Question: I have the following HTTP request that i use to fill out my chart:
'''
$scope.series = ['Moduler tager', 'Gns.score'];
$scope.activity_data = [];
$scope.activity_ticks = [];
var tmp_data = [];
$scope.bar = [];
$scope.line = [];
$http.get(api.getUrl('findSelfActivityByDivisions', null))
.success(function (response) {
response.forEach(function(y){
var i = 0;
var log_date = y.date.substr(0, y.date.indexOf('T'));
var date = new Date(log_date);
var logg_date = moment(date).fromNow();
var indexOf = tmp_data.indexOf(logg_date);
var found = false;
var index = 0;
if(tmp_data.length > 0){
tmp_data.forEach(function(current_data){
if(current_data[0] == logg_date){
found = true;
}
if(!found){
index++;
}
})
}
if(found){
var tmp = tmp_data[index];
tmp[1] = tmp[1] + y.num_modules;
tmp[2] = tmp[2] + y.num_score_modules;
tmp[3] = tmp[3] + y.sum_score;
tmp_data[index] = tmp;
}
else
{
var tmp = [logg_date, y.num_modules, y.num_score_modules, y.sum_score];
tmp_data.push(tmp);
}
})
var line = [];
var bar = [];
tmp_data.forEach(function(data){
$scope.activity_ticks.push(data[0])
line.push(data[1]);
var avg_score = data[3] / data[2];
if(isNaN(avg_score)){
avg_score = 0;
}
bar.push(avg_score);
});
$scope.line = line;
$scope.bar = bar;
});
'''
Now then i have the following chart config:
'''
$scope.chartConfig = {
options: {
chart: {
type: 'areaspline'
}
},
series: [{
data: $scope.bar,
type: 'column'
},{
data: $scope.line,
type: 'line'
}],
xAxis: {
categories: $scope.activity_ticks
},
title: {
text: 'Hello'
},
loading: false
}
'''
Sadly none of the graphs are showing (im guessing it has something to do with the date comming after the load)

Can anyone help me out?
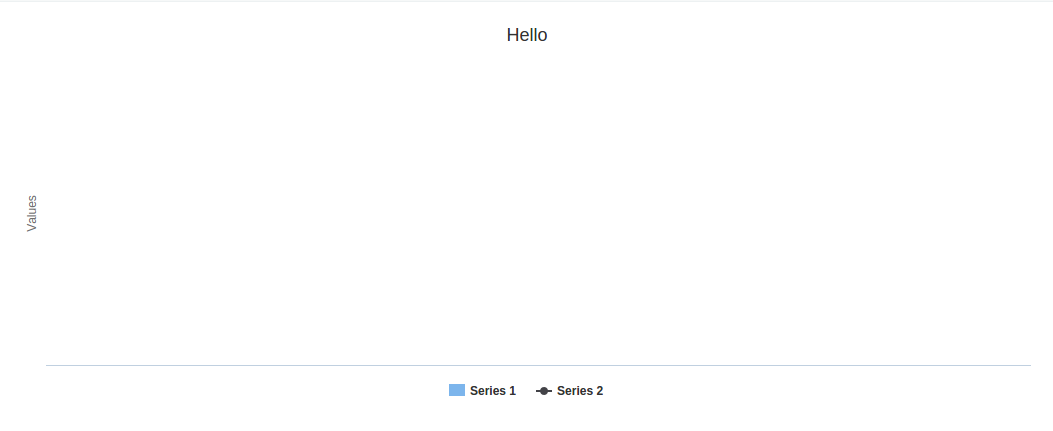
Answer: Your '$scope.chartConfig' is likely firing before the 'success' callback of your '$http.get(api.getUrl('findSelfActivityByDivisions', null))' completes. I am assuming '$scope.chartConfig' is located in a controller. Try placing a '$watchGroup' on the values then apply your chart rendering logic once those values resolve. An example may include
Note that <URL> is found within Angular as of 1.3
'''
$scope.$watchGroup(['line', 'bar'], function(newValues, oldValues) {
// newValues[0] --> $scope.line
// newValues[1] --> $scope.bar
if(newValues !== oldValues) {
$scope.chartConfig = {
options: {
chart: {
type: 'areaspline'
}
},
series: [{
data: $scope.bar,
type: 'column'
},{
data: $scope.line,
type: 'line'
}],
xAxis: {
categories: $scope.activity_ticks
},
title: {
text: 'Hello'
},
loading: false
}
}
});
'''